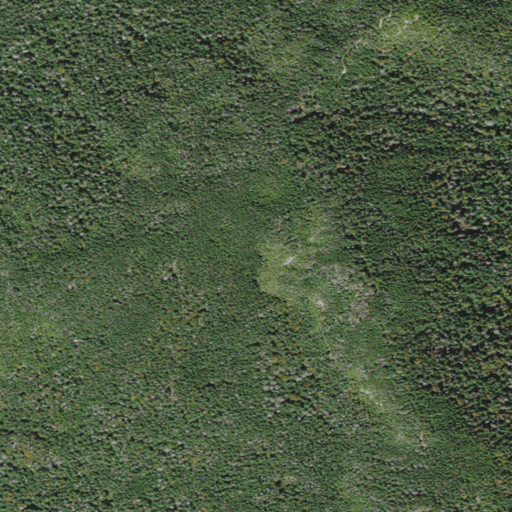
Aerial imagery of mountain in Vermont named Lincoln Mountain containing only evergreen forest